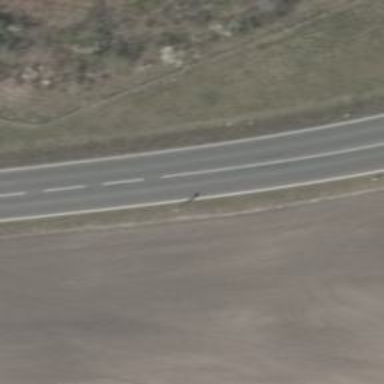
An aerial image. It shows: Secondary road with asphalt surface.